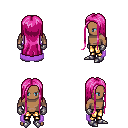
a pixel art fantasy rpg character, male body template, human, dark skin, lavender cape, gold greaves, pink extra-long hairstyle, metal gloves, metal boots, four views (front, back, left, right), 2x2 character sprite sheet, small pixel art, hard edges, no anti-aliasing